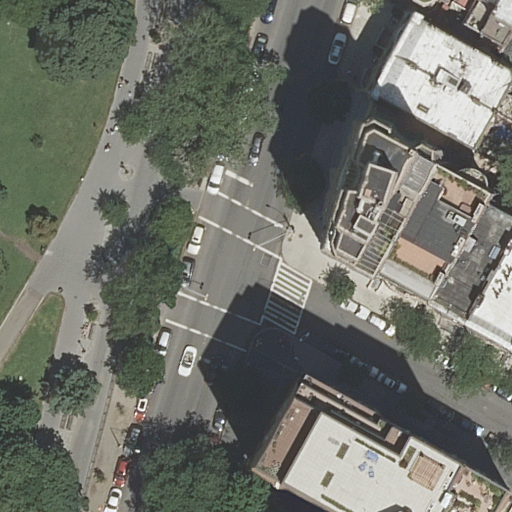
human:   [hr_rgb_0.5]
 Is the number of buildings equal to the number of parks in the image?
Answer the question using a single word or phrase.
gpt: no

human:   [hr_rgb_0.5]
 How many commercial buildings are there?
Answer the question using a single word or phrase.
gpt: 0

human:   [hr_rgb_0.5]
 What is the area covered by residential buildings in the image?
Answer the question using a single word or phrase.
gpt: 4714m2

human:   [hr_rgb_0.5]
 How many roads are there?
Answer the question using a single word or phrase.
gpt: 4

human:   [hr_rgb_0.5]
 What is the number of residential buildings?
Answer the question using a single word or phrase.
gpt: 10

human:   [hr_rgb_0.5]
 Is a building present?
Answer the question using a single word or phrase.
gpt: yes

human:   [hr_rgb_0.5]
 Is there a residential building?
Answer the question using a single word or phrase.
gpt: yes

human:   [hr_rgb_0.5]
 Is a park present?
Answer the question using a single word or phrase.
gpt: yes

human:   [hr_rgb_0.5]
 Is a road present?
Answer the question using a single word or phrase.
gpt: yes

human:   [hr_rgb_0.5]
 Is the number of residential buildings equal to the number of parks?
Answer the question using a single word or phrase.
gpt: no

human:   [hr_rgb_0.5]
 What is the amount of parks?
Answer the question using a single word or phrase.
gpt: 1

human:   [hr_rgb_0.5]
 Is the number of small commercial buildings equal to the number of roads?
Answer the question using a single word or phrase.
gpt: no

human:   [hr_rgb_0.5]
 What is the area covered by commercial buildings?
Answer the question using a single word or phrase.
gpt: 0m2

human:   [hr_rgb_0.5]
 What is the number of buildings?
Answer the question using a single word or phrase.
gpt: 10

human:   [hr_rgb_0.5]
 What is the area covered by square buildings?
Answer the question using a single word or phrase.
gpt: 0m2

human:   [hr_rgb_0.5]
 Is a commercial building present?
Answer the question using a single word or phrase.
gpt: no

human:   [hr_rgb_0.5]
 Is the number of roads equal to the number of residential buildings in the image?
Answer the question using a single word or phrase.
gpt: no

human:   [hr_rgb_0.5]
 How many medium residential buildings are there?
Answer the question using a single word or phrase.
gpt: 5

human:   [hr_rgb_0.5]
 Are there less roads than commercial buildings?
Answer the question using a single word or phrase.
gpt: no

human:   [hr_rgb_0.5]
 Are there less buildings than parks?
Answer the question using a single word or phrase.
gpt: no

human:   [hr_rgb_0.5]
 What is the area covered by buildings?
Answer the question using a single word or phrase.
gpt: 4714m2

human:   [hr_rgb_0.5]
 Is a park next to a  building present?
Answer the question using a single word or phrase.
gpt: yes

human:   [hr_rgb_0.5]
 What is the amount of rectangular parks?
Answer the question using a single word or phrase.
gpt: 1

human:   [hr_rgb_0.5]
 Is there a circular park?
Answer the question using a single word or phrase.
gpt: no

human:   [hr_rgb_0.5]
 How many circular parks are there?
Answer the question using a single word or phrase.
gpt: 0

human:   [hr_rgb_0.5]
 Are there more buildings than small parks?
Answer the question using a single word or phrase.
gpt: yes

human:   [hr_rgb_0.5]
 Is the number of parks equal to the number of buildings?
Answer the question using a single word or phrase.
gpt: no

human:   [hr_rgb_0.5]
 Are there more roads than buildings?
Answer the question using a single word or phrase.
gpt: no

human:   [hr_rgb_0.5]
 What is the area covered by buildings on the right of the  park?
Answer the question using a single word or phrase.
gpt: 4714m2

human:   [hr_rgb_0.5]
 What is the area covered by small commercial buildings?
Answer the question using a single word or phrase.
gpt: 0m2

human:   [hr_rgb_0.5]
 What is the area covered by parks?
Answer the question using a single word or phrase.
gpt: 10629m2

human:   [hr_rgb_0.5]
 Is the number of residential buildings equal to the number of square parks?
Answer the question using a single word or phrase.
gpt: no

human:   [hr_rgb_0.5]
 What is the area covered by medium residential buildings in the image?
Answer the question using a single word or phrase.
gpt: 1287m2

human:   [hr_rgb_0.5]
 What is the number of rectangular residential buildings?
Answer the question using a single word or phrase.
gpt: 5

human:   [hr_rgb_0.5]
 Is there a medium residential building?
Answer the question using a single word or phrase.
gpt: yes

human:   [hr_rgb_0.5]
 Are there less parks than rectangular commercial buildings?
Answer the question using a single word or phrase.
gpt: no

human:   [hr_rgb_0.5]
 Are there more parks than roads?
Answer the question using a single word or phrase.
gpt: no

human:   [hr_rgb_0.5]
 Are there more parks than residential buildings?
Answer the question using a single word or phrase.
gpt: no

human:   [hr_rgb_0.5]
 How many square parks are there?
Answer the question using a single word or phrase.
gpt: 0

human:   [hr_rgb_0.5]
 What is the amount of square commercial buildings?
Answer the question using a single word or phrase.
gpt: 0

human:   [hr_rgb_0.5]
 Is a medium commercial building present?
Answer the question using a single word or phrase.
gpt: no

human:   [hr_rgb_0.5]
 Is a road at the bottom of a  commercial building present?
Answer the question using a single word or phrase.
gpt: no

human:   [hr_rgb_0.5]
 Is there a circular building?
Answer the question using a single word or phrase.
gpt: no

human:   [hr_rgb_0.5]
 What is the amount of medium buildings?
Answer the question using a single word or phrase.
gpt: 5

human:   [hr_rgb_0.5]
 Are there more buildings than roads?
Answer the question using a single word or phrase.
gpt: yes

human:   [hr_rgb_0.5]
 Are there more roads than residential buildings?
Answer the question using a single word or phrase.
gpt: no

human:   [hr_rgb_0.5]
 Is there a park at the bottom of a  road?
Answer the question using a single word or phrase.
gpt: no

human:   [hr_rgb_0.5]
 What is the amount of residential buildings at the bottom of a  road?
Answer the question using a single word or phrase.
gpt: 3

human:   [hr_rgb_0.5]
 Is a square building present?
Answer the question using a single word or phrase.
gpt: no

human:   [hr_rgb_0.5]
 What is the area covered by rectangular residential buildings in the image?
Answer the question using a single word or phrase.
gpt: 664m2

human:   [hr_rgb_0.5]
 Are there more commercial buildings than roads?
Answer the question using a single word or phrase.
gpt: no

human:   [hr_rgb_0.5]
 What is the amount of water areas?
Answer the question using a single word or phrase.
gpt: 0

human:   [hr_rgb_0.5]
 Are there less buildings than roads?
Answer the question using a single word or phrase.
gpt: no

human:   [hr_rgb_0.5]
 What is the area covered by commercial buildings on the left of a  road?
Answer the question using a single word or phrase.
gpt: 0m2

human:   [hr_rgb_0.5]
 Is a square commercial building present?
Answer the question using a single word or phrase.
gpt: no

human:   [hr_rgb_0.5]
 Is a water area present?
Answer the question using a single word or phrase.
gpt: no

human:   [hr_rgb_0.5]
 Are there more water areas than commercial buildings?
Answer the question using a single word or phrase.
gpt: no

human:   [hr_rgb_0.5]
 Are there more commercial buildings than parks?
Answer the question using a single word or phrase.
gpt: no

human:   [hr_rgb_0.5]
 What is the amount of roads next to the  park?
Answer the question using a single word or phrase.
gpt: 4

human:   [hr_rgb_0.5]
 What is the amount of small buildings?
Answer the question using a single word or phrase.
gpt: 4

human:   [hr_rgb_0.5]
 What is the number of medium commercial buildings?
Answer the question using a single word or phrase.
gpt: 0

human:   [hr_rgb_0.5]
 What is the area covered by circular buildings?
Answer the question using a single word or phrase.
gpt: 0m2

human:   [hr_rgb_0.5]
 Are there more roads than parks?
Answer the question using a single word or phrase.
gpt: yes

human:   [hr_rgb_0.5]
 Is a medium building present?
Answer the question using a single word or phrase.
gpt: yes